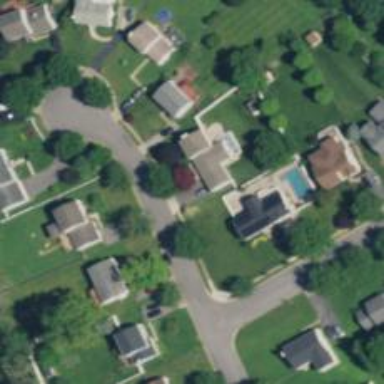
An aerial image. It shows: Driveway.